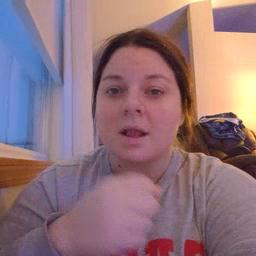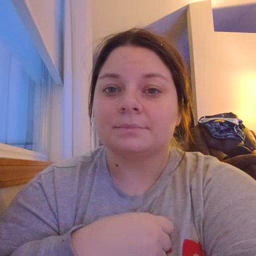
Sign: make